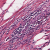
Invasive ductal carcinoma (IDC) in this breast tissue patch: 0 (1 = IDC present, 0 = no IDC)